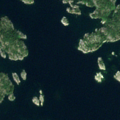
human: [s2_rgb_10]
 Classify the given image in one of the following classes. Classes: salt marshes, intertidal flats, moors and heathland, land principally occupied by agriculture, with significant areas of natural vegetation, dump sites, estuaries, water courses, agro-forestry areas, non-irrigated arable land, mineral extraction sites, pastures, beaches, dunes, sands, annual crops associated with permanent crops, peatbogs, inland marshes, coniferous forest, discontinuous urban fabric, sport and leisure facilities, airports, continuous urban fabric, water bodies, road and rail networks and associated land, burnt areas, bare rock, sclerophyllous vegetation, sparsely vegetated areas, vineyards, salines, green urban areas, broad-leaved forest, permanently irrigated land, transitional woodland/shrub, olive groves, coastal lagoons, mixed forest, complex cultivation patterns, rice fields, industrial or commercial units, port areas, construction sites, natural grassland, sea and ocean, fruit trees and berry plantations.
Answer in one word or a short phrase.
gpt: mixed forest, sea and ocean